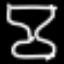
Label: hourglass